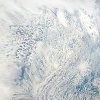
Label: cloud